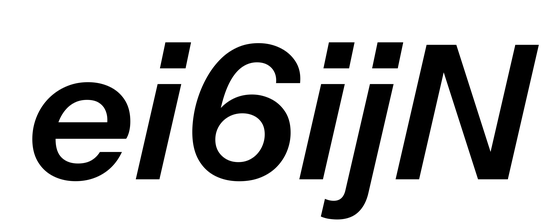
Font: InstrumentSans-Italic_SemiBold_Italic